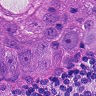
Metastatic tissue present: yes